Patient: sex F, age 55
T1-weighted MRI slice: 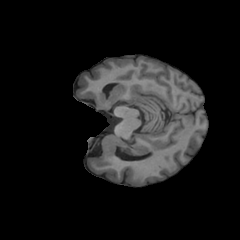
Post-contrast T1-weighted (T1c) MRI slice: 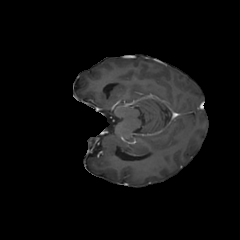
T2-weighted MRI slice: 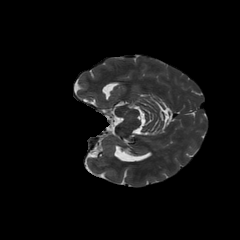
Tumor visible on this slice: no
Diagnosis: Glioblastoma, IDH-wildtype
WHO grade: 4